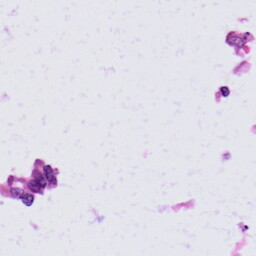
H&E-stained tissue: Skin